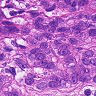
Metastatic tissue present: yes